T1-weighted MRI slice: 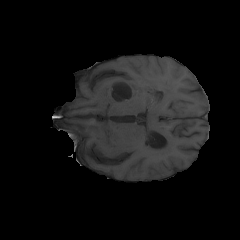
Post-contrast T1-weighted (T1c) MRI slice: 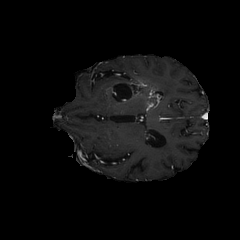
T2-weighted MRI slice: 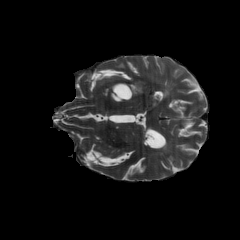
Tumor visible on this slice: yes